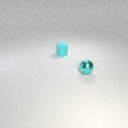
small cyan rubber cylinder to the left of small cyan metal sphere